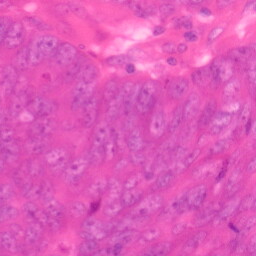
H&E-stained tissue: Colon